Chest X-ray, PA view. Patient: 36 years old, sex M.
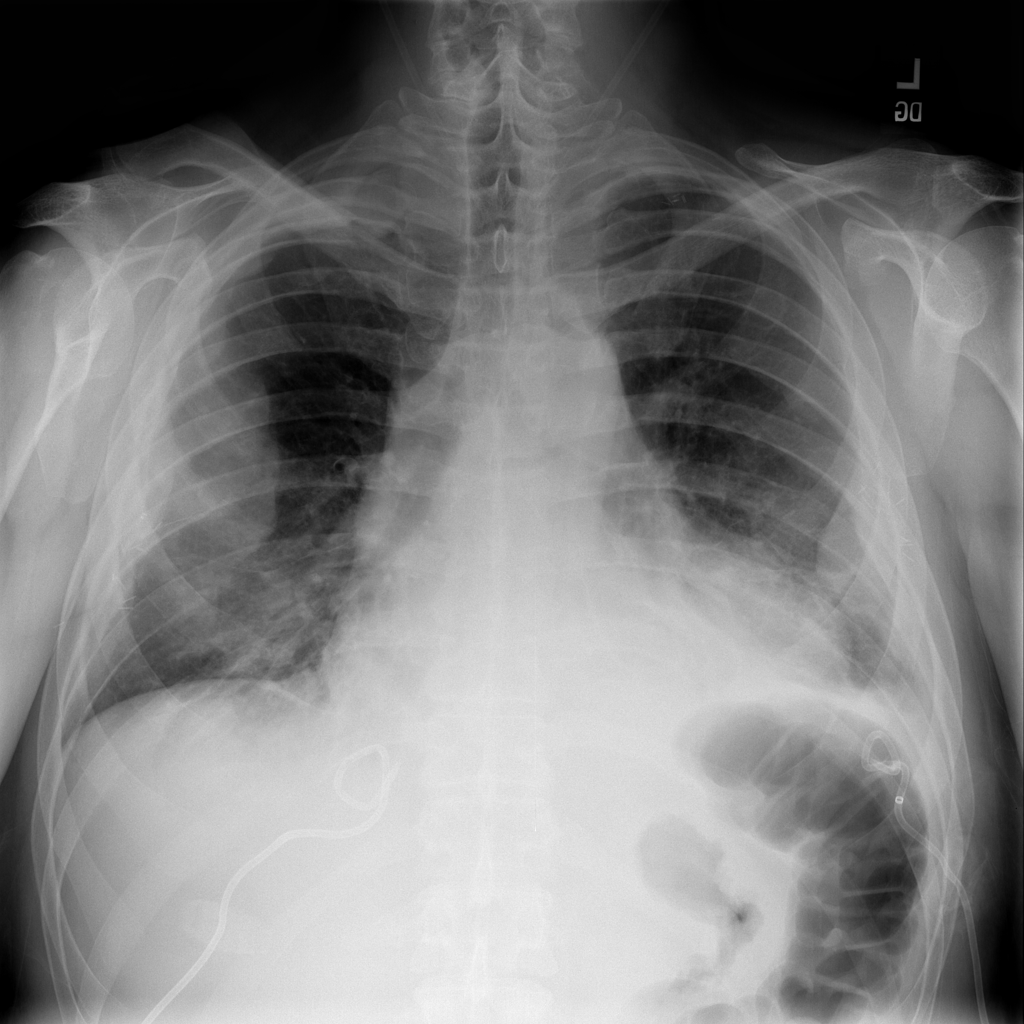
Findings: Consolidation, Mass